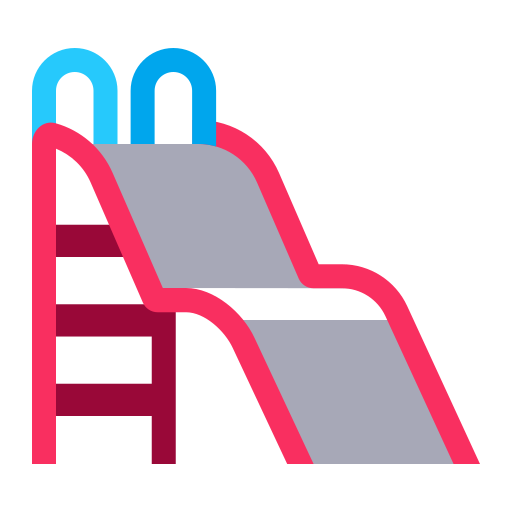
playground slide flat